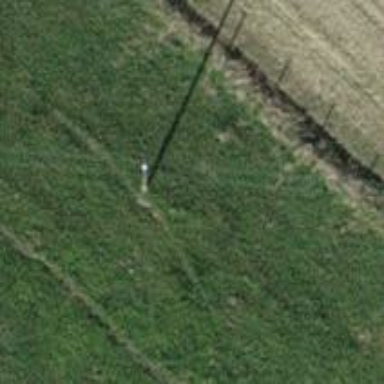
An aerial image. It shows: Straight power pole with straight line management system.